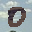
Label: 0